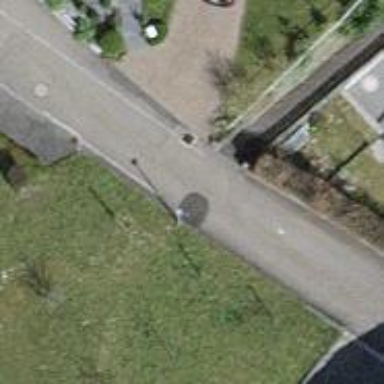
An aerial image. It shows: Sidewalk along the footway.